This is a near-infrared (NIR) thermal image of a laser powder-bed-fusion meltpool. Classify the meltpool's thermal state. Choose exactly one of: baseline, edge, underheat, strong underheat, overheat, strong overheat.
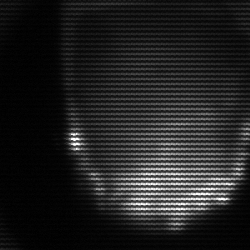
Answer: edge